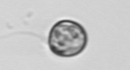
Label: Dinophyceae